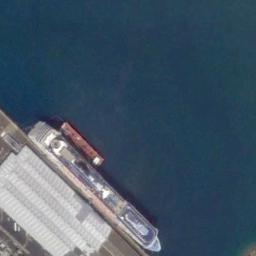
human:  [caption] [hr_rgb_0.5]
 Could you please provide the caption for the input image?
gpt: There are several buildings beside the ships .

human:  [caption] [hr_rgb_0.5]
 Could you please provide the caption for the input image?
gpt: There is a ship in the blue water on the shore .

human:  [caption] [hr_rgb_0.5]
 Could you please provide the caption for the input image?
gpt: A big blue boat and an orange boat docked at the dock .

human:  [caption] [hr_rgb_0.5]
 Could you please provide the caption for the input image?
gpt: The two ships of different sizes are docked at the dock and a white building is on the bank .

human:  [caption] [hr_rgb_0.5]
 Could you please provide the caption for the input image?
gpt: The ship is at the harbor with a white building .